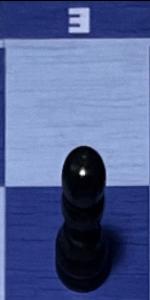
Label: Pawn_Black